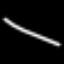
Label: line